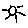
Label: sun